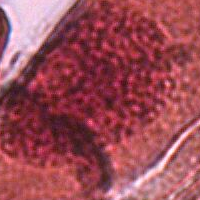
Label: prophase